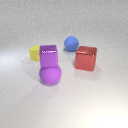
large purple rubber sphere in front of small yellow rubber cube